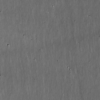
Label: not_dusty